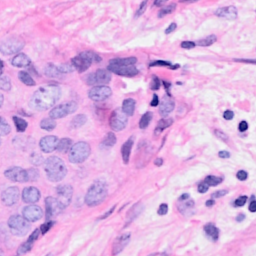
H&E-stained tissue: Breast